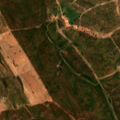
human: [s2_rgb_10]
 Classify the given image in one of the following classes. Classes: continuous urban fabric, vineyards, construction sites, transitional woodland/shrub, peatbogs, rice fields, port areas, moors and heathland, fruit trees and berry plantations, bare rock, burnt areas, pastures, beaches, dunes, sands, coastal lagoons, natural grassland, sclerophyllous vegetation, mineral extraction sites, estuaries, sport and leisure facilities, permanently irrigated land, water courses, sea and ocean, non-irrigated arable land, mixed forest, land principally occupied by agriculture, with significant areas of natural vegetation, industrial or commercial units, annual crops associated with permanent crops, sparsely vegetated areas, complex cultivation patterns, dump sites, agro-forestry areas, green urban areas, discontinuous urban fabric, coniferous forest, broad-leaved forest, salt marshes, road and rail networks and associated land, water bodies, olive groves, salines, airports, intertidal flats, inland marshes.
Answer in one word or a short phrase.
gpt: continuous urban fabric